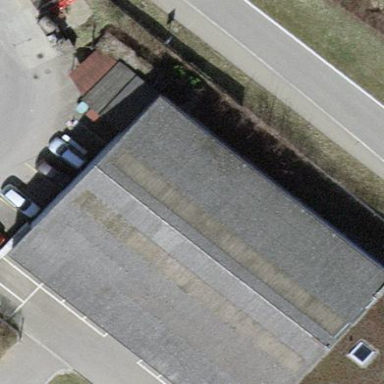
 and the building itself is light slate gray."